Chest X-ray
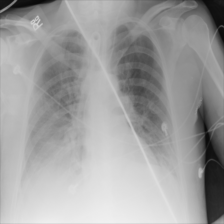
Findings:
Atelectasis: negative
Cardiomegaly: negative
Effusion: negative
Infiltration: negative
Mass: negative
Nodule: negative
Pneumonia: negative
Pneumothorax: negative
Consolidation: positive
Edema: negative
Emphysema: negative
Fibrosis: negative
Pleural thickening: negative
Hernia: negative